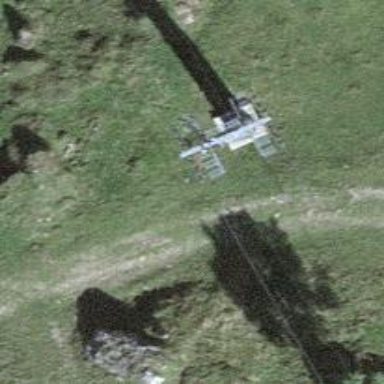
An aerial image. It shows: Pylon for aerialway.